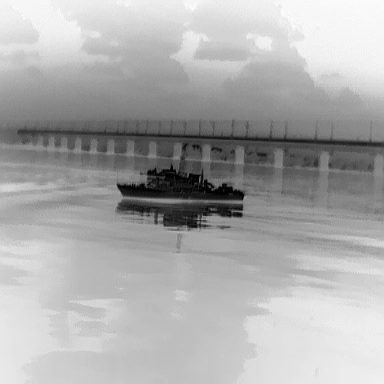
There are two objects shown in the infrared image, including a warship, and a canoe.